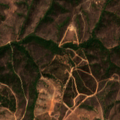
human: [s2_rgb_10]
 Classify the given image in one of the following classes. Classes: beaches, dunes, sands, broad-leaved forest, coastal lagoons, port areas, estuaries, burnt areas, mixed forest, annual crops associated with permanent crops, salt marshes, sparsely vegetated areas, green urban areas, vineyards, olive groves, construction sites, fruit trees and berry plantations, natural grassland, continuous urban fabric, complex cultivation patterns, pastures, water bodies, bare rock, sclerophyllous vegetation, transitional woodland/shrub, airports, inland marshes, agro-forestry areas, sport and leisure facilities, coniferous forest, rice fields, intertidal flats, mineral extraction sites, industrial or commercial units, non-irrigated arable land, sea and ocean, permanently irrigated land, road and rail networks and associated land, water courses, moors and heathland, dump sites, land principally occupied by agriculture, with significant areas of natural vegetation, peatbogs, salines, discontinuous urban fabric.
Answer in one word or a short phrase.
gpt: non-irrigated arable land, agro-forestry areas, broad-leaved forest, transitional woodland/shrub